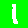
Digit: 1